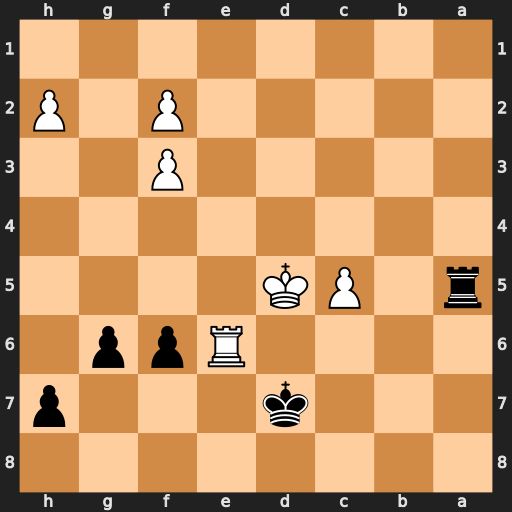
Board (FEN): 8/3k3p/4Rpp1/r1PK4/8/5P2/5P1P/8
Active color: b
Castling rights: -
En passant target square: -
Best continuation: Rxc5+ Kxc5 Kxe6 Kd4 Kf5